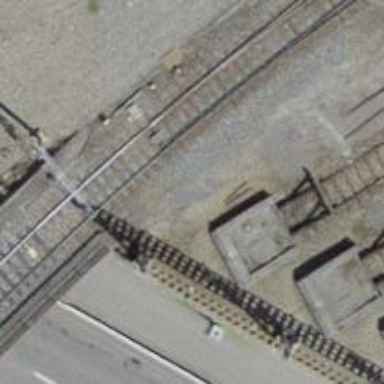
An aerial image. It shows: Railway switch.